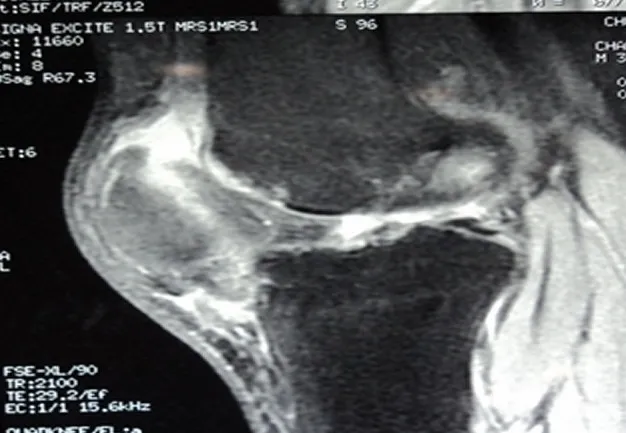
MRI confirmed the rupture of quadriceps tendon.
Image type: radiology (mri)